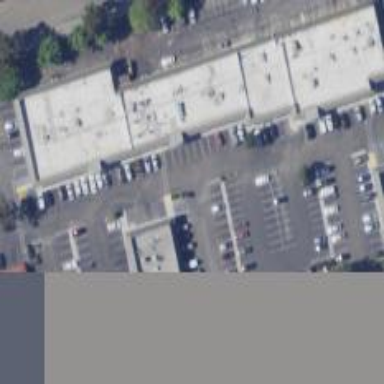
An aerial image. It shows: Retail building.